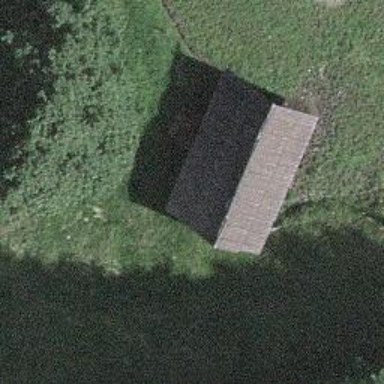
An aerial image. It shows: Rural barn.